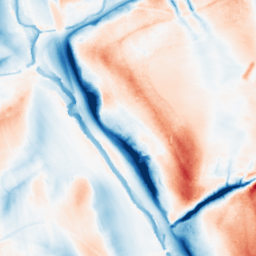
Category: classical
Decomposition family: gaussian_anisotropic
Decomposition parameters: sigma_x: 20
sigma_y: 2
Upsampling method: sinc_hamming
Upsampling parameters: scale: 4
kernel_size: 8
Upsampling scale: 4